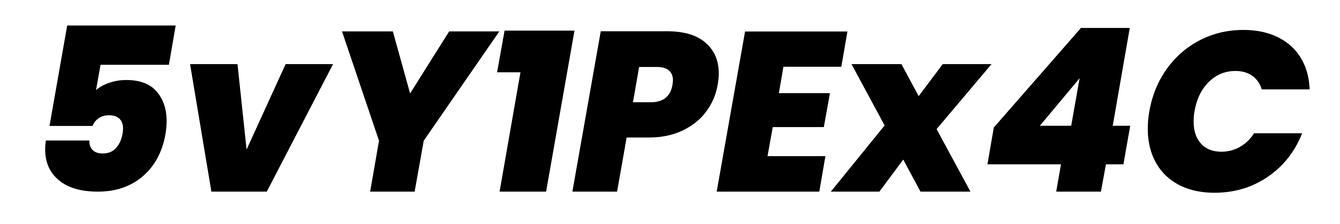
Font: Poppins-ExtraBoldItalic